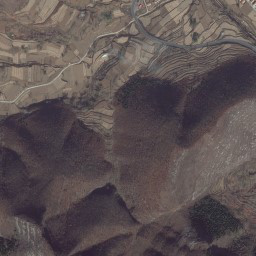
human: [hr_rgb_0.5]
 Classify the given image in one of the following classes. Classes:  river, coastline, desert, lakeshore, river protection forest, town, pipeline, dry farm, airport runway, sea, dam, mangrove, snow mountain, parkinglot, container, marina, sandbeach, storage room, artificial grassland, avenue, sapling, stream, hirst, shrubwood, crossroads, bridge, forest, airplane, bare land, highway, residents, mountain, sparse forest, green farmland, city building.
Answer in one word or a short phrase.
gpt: mountain